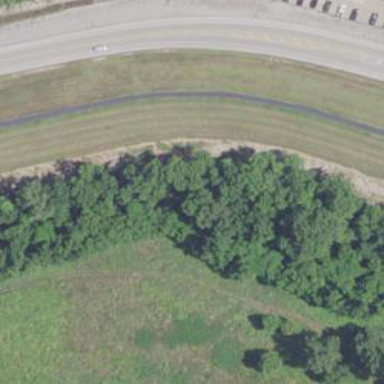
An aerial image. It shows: Disc golf hole.